Interaction volume radius: 5 \u00c5
Interaction volume height: 35 \u00c5
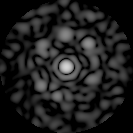
Disorder parameter: 0.6784